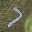
Label: 7